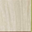
Piece: xx